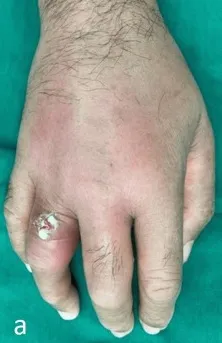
Appearance of the dorsal hand before flap surgery: (a) Appearance at presentation.
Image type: medical_photograph (skin_photograph)